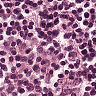
Metastatic tissue present: no